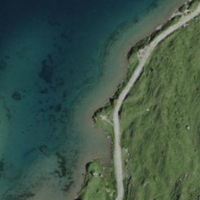
EUNIS habitat code: 14
Species observed at this site:
Falco tinnunculus
Dryas octopetala
Anthus spinoletta